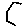
Label: hexagon